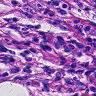
Metastatic tissue present: no